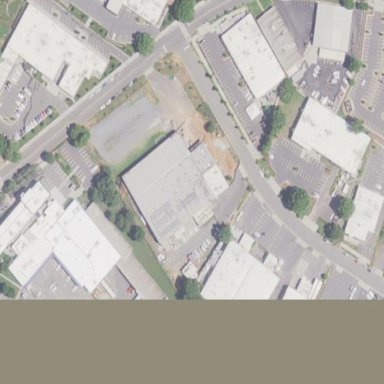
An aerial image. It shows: Industrial building.